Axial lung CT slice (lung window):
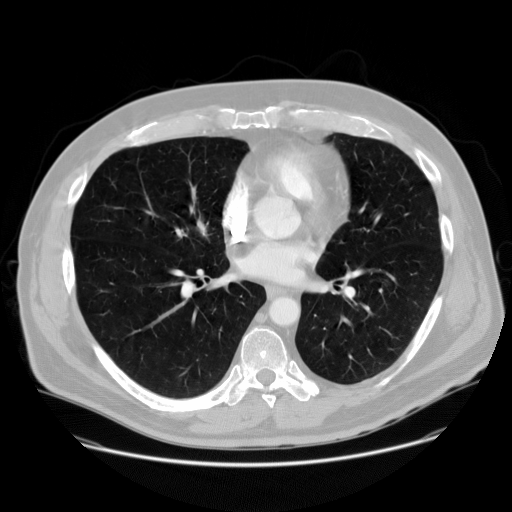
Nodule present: no